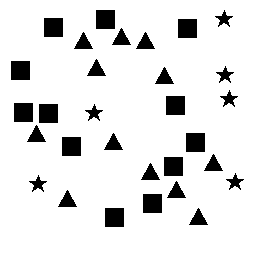
Squares: 12
Triangles: 12
Stars: 6
Total shapes: 30